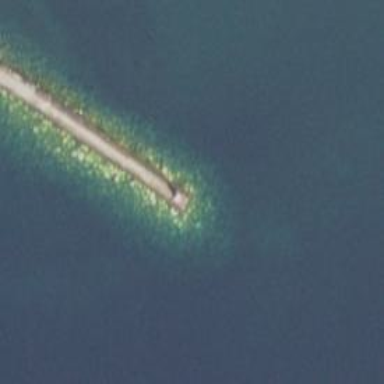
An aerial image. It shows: Breakwater made of rock.